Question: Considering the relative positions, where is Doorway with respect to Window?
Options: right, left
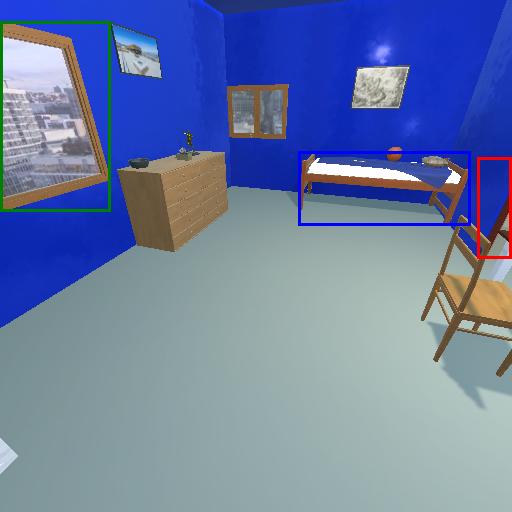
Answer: right